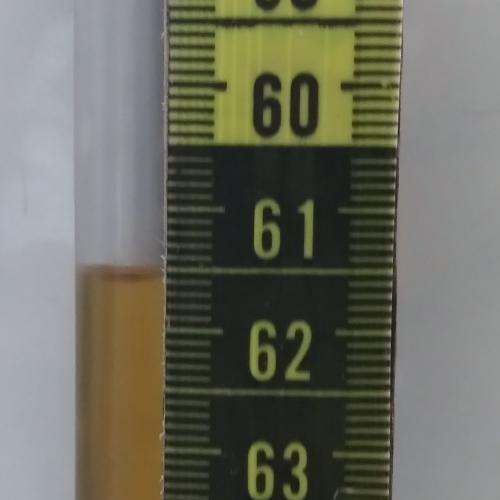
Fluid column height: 61.6 cm